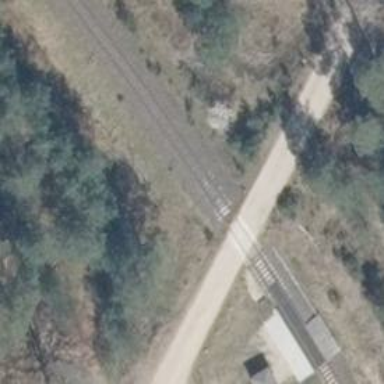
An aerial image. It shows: Level crossing along the railway.